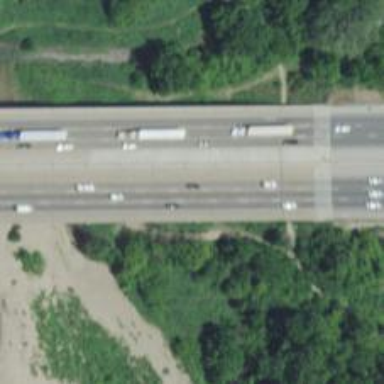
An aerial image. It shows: Concrete bridge bent.